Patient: sex M, age 57
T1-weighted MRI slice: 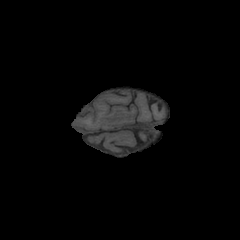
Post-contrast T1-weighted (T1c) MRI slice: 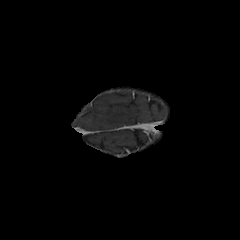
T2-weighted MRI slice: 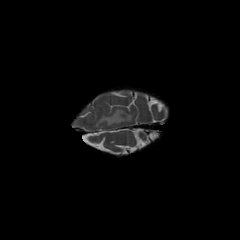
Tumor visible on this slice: yes
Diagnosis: Glioblastoma, IDH-wildtype
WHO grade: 4